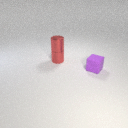
small red metal cylinder above small red metal cylinder